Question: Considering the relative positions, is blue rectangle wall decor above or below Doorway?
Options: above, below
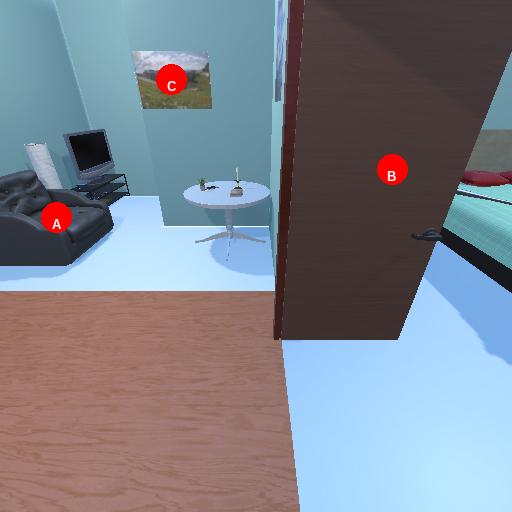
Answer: above